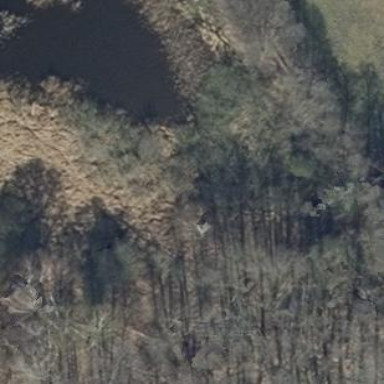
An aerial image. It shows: Reedbed in wetland area.